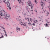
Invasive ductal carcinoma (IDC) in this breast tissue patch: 1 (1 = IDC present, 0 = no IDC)